Question: I have to 'create patient Timeline' as par
<URL>
on this link please visit on timeline menu as per describe below

Here i want to display patient visits for hospital according to visit date.also scrollbar according to year as you can see on link provided above.
i found many jquery but no one best as par my requirement.
I request you people to please help me to find out any jquery or anything related to it.
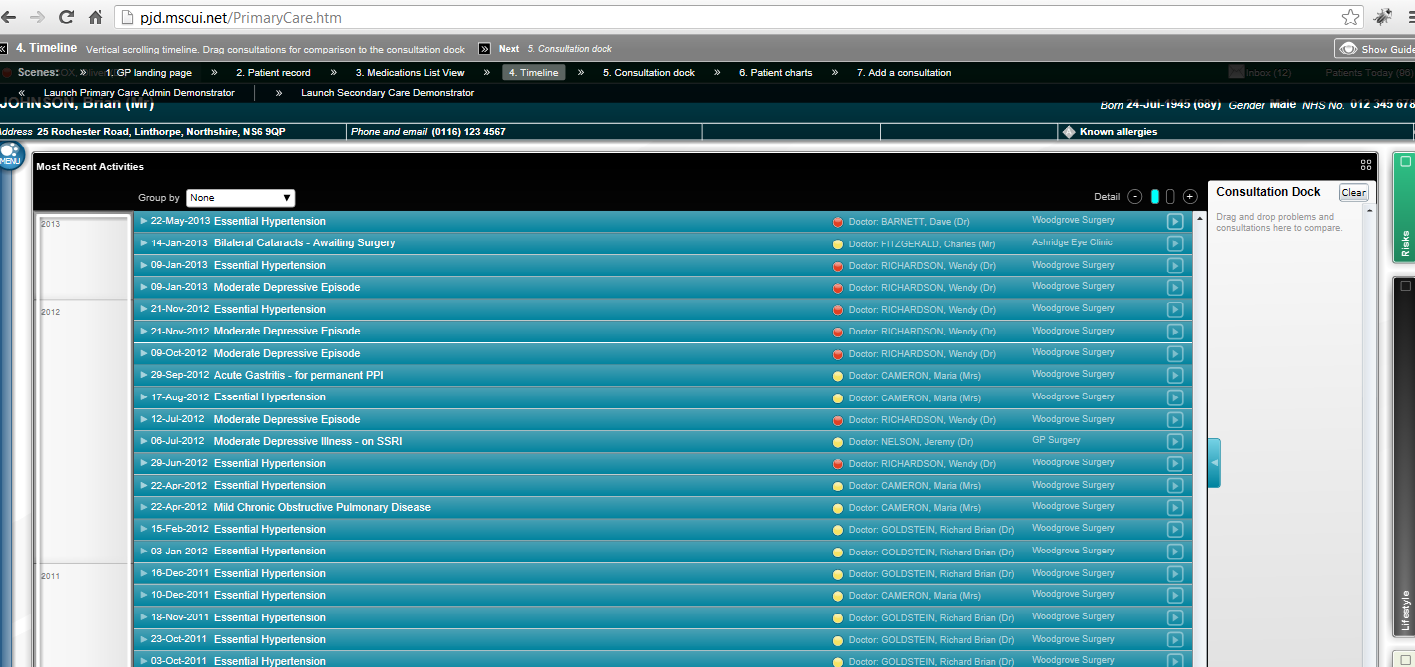
Answer: i got 'query' as per my requirement form below link...
<URL>
thanks to all who tried to help me out.